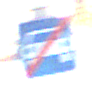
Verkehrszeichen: EndeKraftfahrstrasse
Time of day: SunriseSunset
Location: Outdoor (Urban)
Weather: PartlyCloudy
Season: NotSpecified
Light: Natural